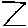
Label: zigzag